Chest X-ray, PA view. Patient: 50 years old, sex F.
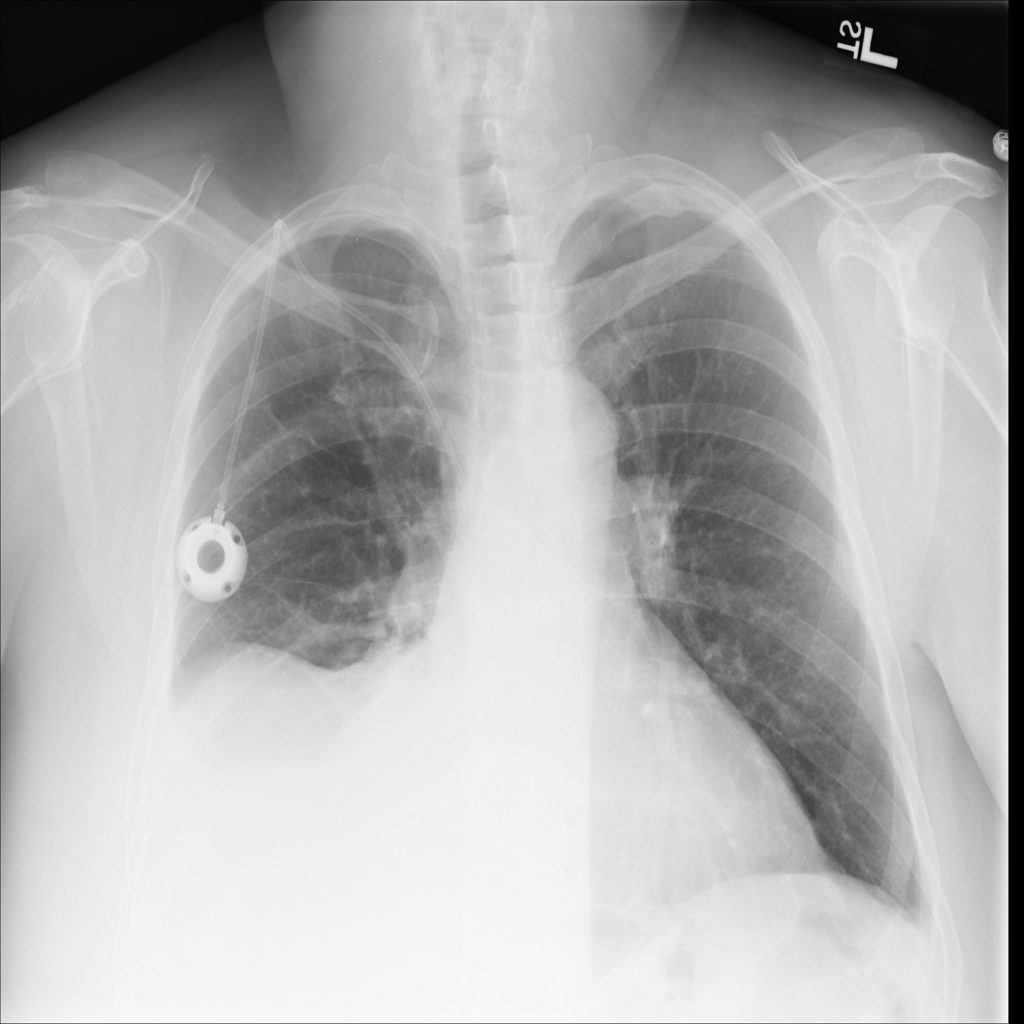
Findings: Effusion